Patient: sex M, age 38
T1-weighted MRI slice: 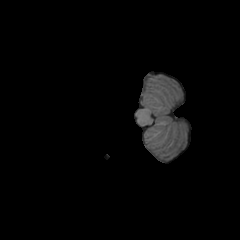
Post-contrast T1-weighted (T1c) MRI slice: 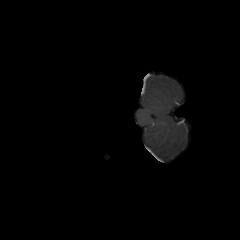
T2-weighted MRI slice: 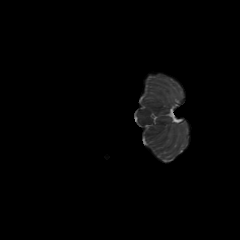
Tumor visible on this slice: no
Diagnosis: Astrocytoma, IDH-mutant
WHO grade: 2